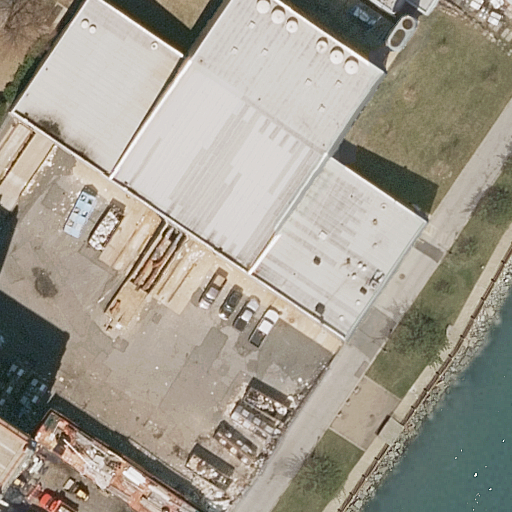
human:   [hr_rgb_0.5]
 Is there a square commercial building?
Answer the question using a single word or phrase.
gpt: no

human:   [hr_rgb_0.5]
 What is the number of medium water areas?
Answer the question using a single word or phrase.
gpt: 0

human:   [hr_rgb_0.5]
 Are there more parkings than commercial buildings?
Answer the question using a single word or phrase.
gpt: yes

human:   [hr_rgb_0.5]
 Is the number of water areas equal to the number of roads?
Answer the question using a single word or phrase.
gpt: no

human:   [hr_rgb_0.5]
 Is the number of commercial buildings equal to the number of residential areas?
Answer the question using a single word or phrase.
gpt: no

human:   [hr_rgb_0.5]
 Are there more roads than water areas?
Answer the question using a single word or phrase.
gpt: yes

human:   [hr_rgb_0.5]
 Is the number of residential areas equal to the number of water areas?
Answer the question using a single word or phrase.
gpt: yes

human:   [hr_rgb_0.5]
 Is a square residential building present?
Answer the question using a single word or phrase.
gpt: no

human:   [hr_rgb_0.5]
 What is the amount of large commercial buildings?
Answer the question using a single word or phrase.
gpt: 0

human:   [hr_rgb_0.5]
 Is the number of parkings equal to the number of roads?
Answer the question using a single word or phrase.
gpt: no

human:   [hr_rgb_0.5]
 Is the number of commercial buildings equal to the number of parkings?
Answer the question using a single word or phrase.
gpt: no

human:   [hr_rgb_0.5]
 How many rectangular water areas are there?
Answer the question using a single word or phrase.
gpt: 1

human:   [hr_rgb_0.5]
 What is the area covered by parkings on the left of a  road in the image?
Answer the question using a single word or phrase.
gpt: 1669m2

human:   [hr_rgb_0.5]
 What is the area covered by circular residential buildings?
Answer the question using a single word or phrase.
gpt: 0m2

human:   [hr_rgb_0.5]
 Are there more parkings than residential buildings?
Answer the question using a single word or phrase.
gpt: no

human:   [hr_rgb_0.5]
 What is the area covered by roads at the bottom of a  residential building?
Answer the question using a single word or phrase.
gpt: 0m2

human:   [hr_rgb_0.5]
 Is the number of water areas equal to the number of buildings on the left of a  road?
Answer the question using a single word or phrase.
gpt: no

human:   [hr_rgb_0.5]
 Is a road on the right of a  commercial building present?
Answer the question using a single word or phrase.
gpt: no

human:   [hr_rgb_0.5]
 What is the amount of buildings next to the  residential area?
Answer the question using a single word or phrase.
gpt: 4

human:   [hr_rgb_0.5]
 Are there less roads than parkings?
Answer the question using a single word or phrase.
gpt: no

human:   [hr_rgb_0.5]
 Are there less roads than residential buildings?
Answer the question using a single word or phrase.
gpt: yes

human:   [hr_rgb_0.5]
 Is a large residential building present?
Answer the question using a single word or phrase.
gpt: yes

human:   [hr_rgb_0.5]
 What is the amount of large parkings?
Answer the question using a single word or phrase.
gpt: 1

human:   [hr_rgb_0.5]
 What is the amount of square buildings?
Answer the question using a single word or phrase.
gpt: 0

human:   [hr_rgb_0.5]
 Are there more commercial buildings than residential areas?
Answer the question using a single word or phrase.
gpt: no

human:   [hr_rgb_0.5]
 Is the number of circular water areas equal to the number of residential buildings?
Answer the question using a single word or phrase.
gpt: no

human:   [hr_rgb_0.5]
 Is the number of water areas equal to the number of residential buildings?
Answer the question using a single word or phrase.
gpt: no

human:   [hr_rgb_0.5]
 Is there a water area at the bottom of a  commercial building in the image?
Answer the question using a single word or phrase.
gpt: no

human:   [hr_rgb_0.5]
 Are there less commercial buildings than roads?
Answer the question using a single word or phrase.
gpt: yes

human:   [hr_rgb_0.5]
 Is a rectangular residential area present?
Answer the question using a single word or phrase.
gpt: no

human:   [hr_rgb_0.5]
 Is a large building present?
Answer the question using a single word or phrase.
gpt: yes

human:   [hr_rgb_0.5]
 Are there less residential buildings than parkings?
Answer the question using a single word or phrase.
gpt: no

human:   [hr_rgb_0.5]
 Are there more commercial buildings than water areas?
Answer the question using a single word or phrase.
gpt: no

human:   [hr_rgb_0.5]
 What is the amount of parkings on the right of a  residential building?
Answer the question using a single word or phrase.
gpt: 0

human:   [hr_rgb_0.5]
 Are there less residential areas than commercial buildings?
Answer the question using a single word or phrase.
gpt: no

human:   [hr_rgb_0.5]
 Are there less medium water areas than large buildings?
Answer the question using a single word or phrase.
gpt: yes

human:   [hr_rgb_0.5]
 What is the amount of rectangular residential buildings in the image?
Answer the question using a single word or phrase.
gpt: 2